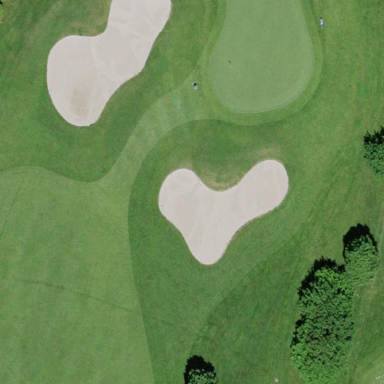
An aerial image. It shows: Sand bunker on golf course.